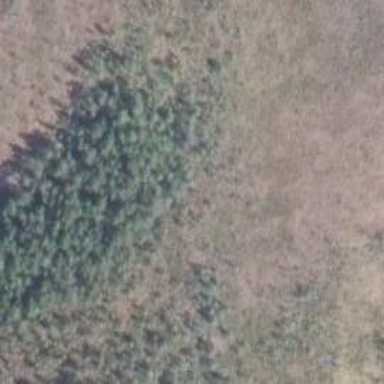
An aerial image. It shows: Woodland consisting mainly of needle-leaved trees.